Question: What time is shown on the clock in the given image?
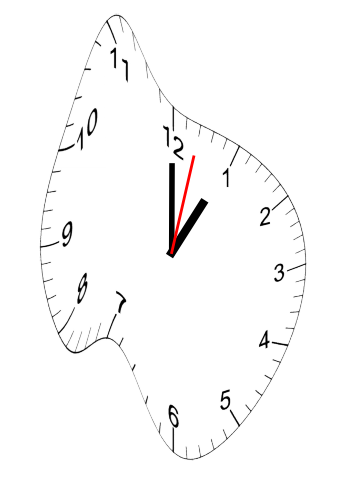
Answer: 01:00:02